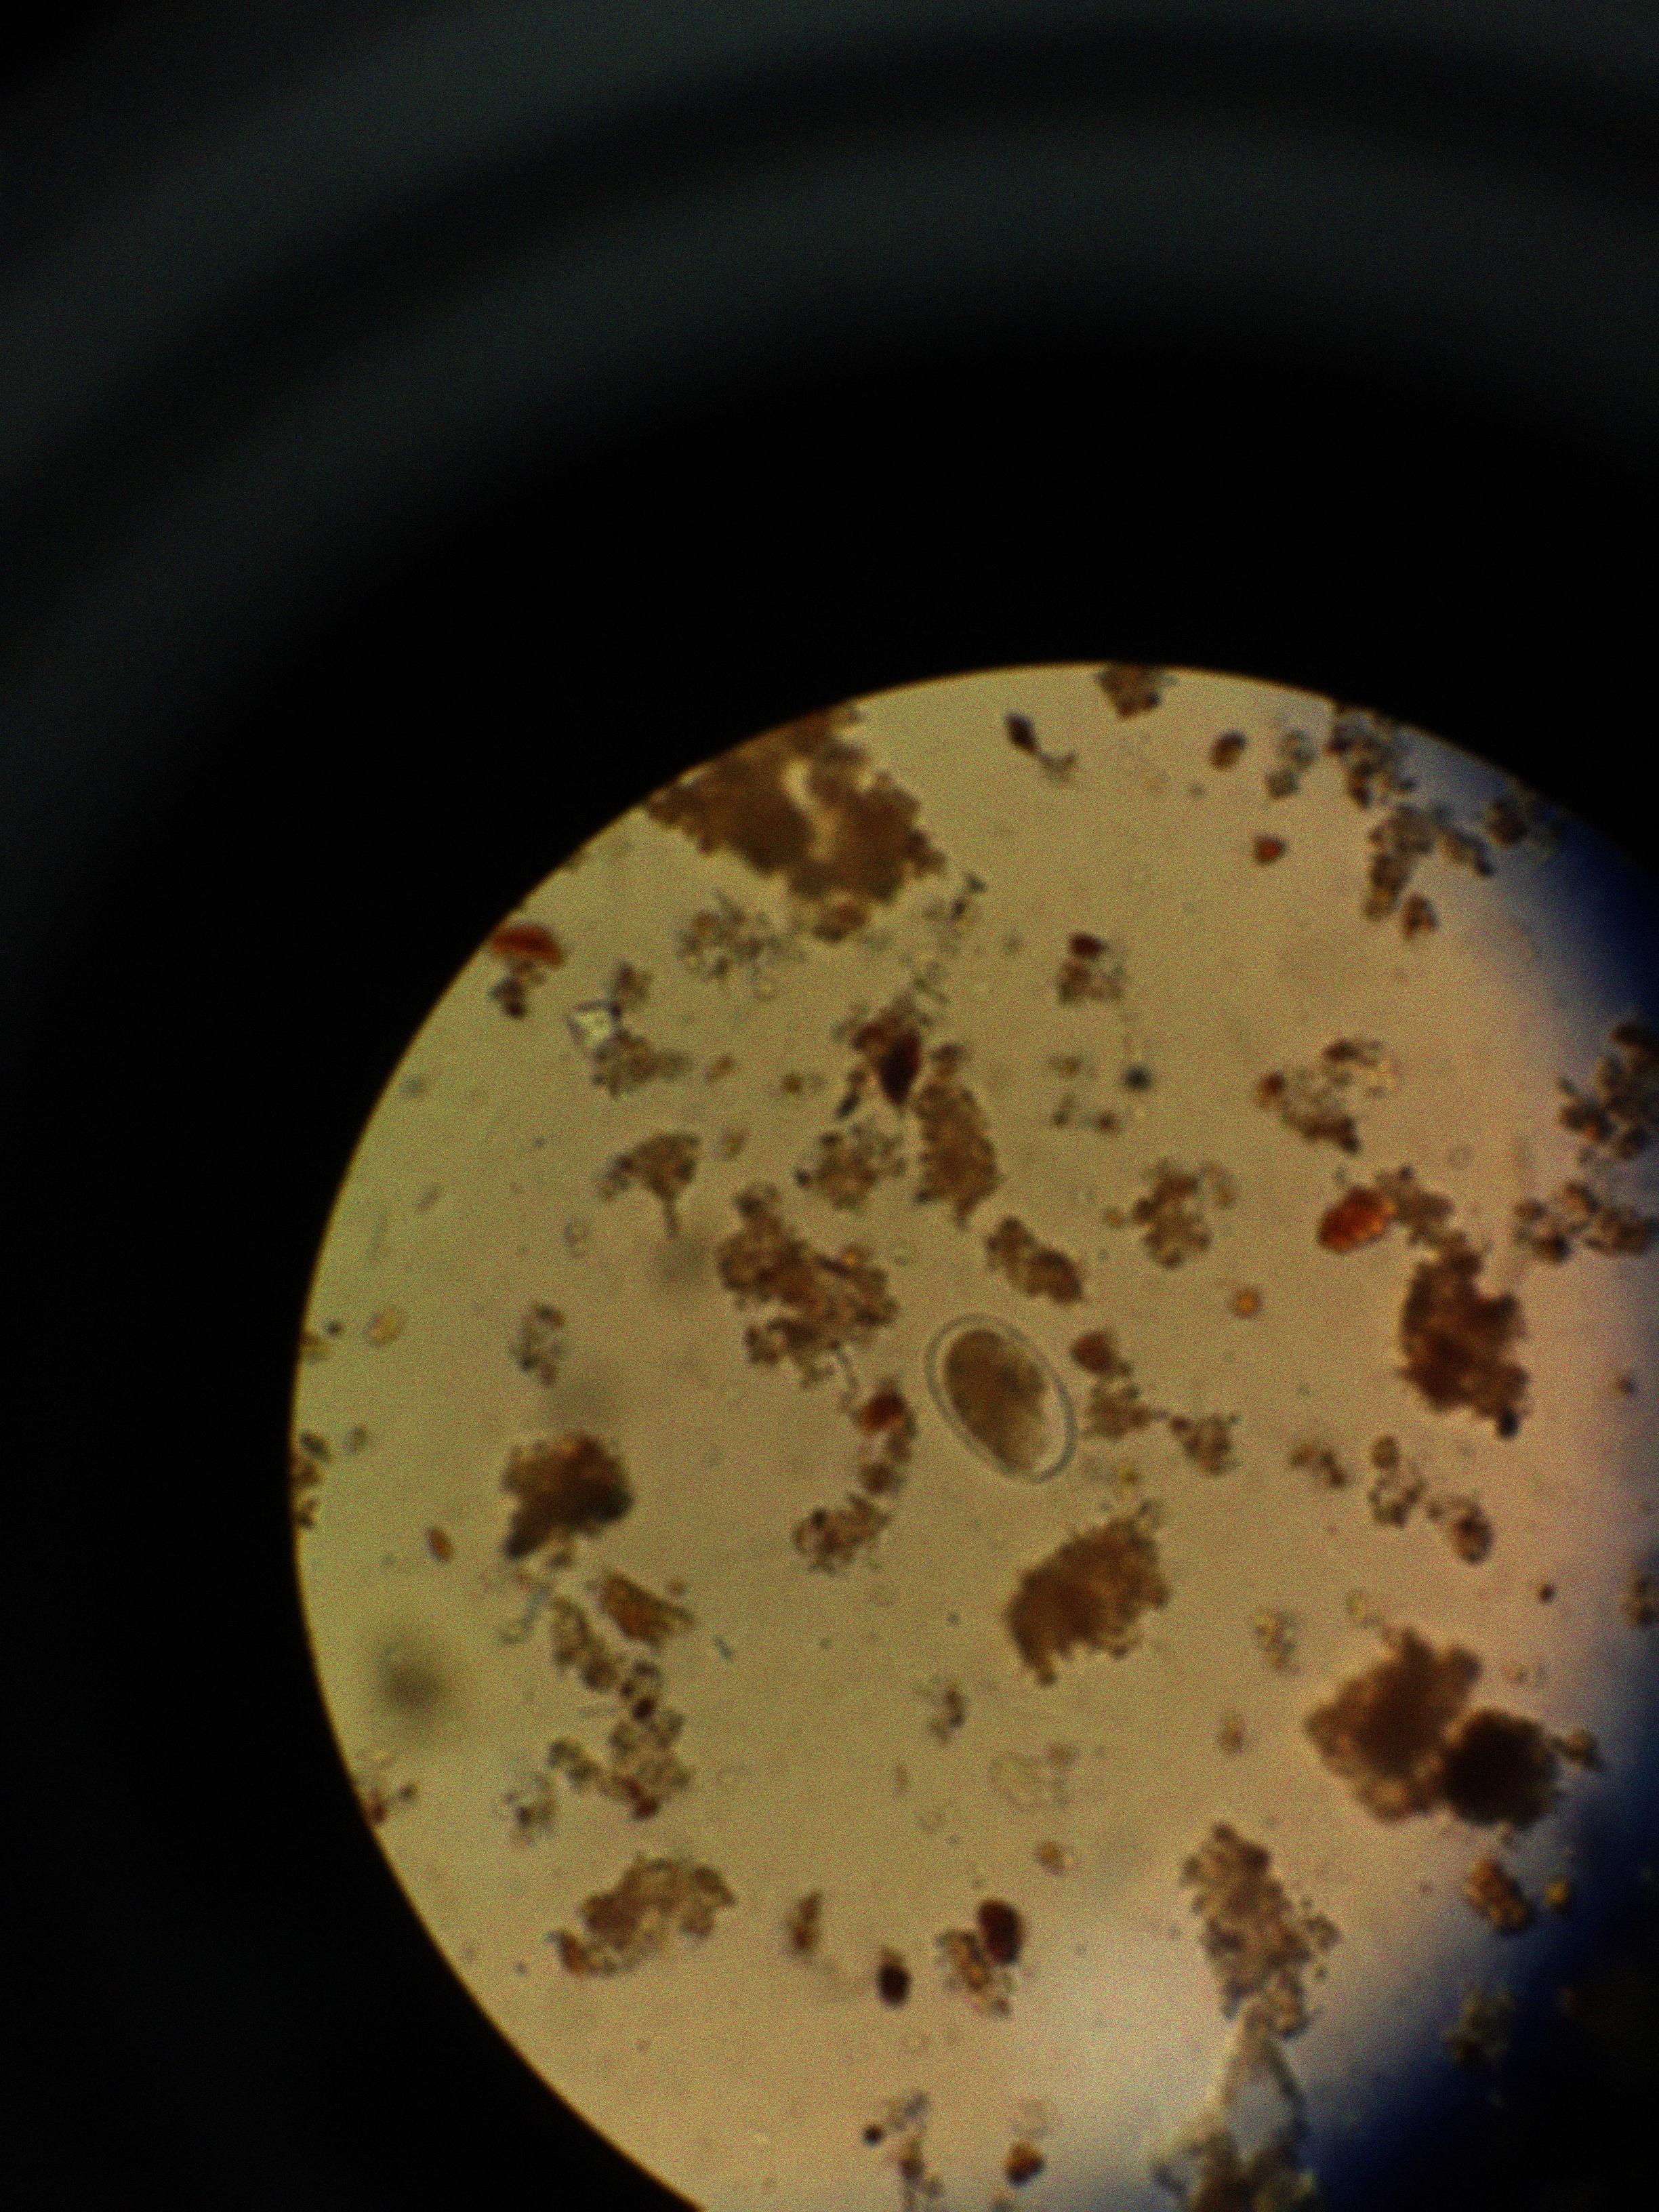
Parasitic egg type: Hookworm egg